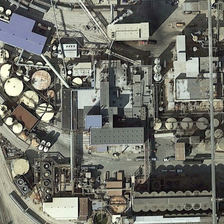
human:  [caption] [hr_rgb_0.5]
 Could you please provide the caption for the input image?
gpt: many storage tanks are surrounded by buildings and tubes .

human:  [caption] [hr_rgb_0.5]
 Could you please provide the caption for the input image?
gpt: many storage tanks are surrounded by buildings and tubes .

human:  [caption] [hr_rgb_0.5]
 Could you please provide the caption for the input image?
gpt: many storage tanks are surrounded by buildings and tubes .

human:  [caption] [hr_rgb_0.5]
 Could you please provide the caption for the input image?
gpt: many storage tanks are surrounded by buildings and tubes .

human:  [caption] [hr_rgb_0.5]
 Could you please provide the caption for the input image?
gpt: many storage tanks are surrounded by buildings and tubes .